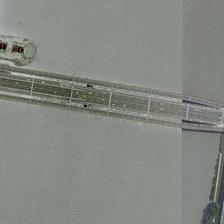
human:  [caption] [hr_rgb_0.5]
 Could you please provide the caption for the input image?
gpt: a bridge is on a white river .

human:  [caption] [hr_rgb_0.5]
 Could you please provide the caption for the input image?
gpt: two bridges are on a white river with many buildings on two sides of it .

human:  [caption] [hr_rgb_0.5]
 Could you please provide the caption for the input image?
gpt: a four-way bridge across a river with white water .

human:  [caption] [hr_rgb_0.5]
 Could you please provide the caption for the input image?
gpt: the bridge which is responsible for the communication between two sides of the bridge only has sporadic vehicles .

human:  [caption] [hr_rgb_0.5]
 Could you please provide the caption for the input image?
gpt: a long bridge is on a wide river with white water .